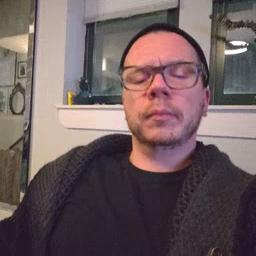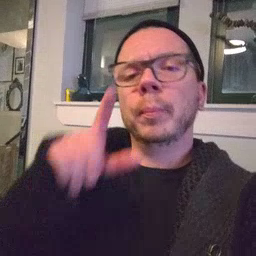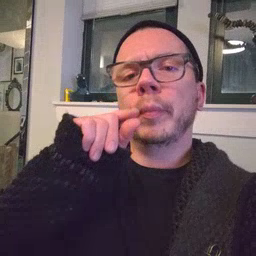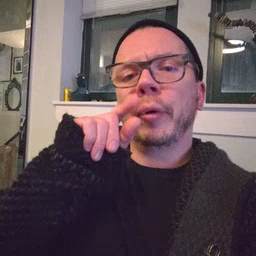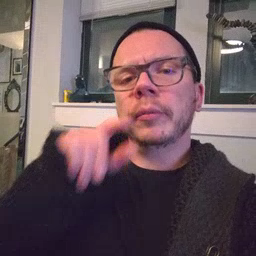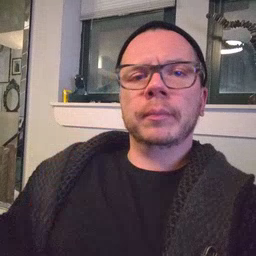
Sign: bird